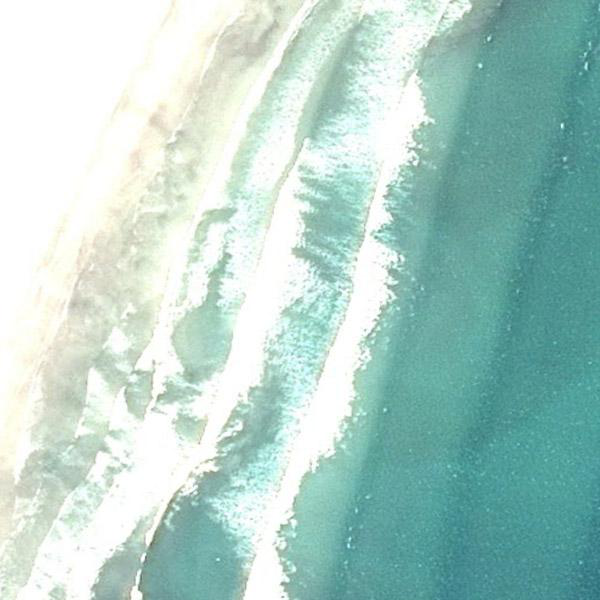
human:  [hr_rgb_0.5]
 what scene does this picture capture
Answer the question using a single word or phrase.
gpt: beach